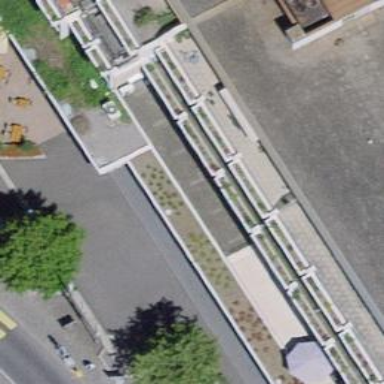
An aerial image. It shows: Bank.